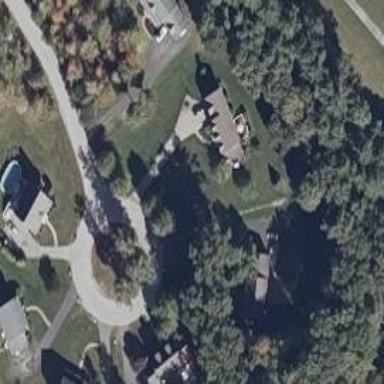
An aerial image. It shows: Driveway leading to service road.